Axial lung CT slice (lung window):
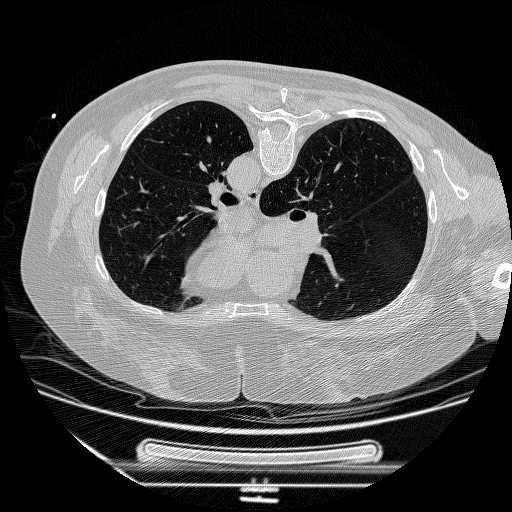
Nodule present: no